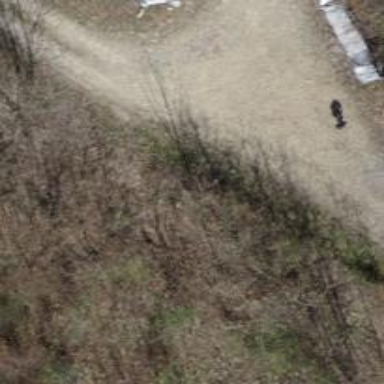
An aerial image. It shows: Gravel track with grade 2 quality.